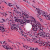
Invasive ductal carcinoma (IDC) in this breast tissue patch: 0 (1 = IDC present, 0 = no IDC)